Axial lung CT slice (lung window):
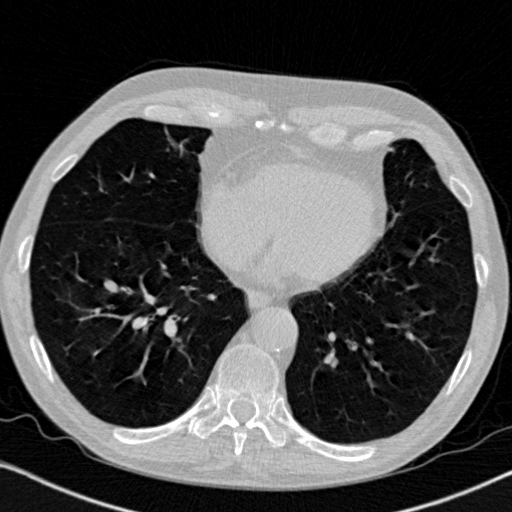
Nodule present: no